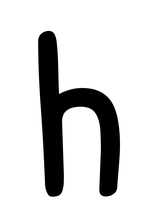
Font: PatrickHand-Regular